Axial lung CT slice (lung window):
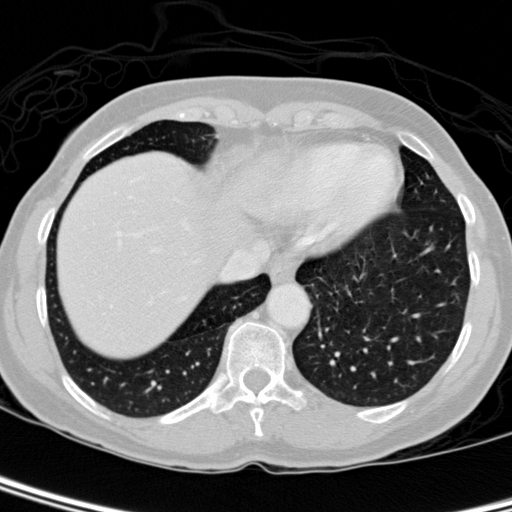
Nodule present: no